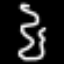
Label: squiggle